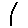
Label: line